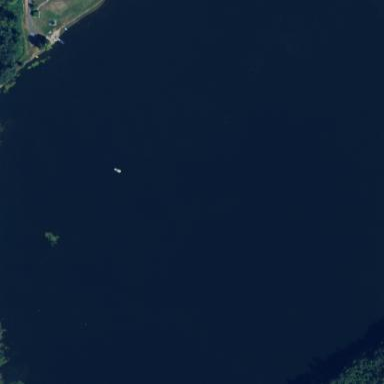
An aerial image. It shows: Serene lake.